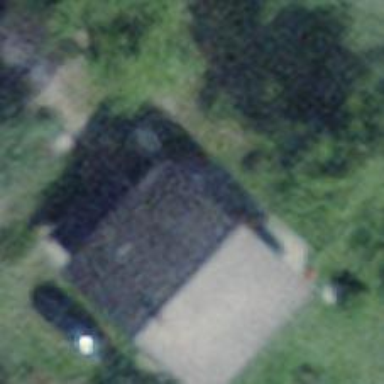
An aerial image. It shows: Simple and straightforward house.